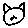
Label: cat